Field crop: maize
Growth stage: 1
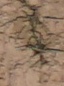
Species: lolium